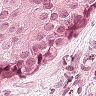
Metastatic tissue present: yes